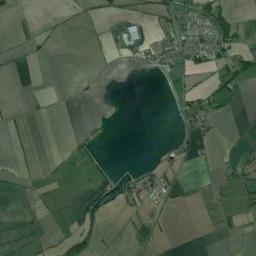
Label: lake